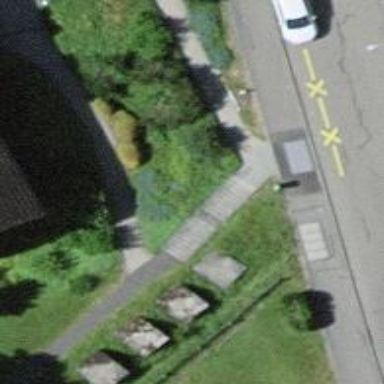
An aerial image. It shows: Set of steps on the road.